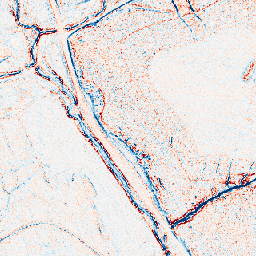
Category: edge_preserving
Decomposition family: anisotropic_diffusion
Decomposition parameters: iterations: 10
kappa: 50
gamma: 0.05
Upsampling method: nearest
Upsampling parameters: scale: 8
Upsampling scale: 8